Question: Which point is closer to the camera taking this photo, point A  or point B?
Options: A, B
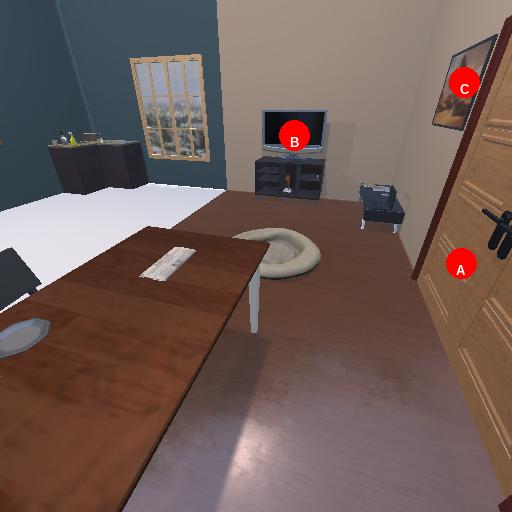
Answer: A